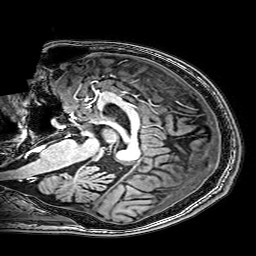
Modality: T1w
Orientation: sagittal
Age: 27
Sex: male
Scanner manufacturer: philips
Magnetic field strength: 3 T
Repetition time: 0.009 s
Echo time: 0.00351 s